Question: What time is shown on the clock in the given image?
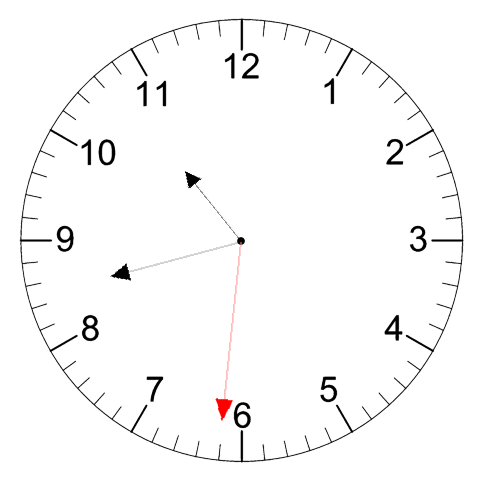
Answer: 10:42:31